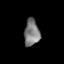
Tissue: lung
Cell type: Epithelial cells
Senescence score: 0.1521
Nuclear area (px): 401
Mean DAPI intensity: 123.731